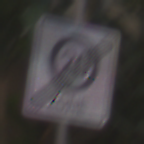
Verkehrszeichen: EndeZone20
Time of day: MorningAfternoon
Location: Outdoor (Urban)
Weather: Clear
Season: NotSpecified
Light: Natural